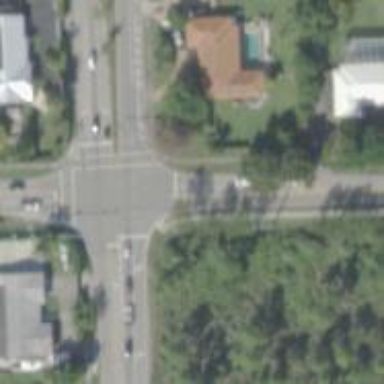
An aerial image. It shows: Crossing on the road with line markings.